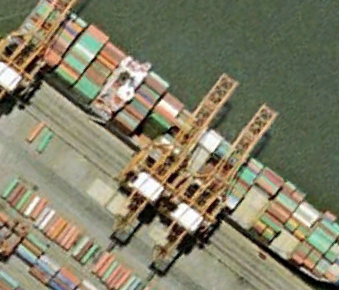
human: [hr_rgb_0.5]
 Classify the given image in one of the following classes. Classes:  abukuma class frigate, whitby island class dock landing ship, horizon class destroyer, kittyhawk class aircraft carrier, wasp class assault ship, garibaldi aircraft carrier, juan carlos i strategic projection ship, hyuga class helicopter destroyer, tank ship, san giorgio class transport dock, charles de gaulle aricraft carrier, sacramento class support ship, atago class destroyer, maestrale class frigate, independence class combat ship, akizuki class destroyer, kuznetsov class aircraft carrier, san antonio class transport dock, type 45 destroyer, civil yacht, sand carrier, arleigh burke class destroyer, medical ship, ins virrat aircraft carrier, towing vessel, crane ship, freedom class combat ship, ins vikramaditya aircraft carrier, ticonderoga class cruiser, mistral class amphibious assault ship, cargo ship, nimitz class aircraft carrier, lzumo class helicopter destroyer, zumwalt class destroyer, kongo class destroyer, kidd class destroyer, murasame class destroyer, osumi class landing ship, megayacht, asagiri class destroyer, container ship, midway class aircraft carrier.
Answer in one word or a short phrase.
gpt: Container ship